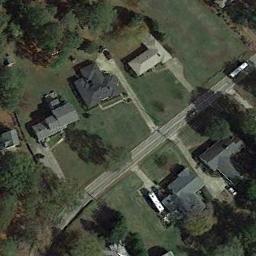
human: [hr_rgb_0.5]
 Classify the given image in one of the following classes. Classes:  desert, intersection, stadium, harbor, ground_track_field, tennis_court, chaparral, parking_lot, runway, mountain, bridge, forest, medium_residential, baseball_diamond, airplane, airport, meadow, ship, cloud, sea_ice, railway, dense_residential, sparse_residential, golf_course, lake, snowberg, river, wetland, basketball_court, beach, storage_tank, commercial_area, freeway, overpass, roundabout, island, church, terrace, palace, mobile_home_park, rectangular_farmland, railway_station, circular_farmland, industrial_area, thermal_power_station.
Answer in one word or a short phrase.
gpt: medium_residential